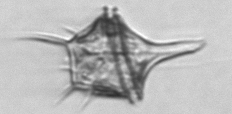
Label: Amylax